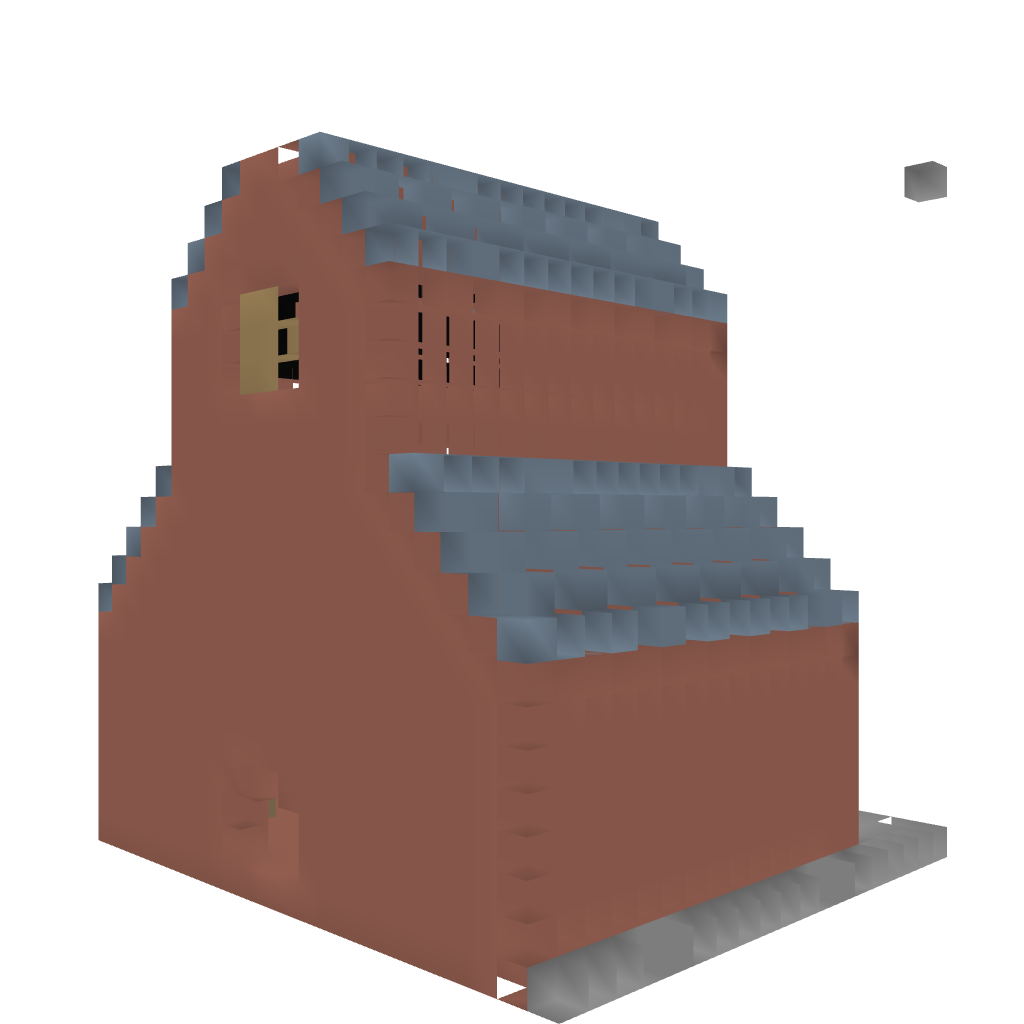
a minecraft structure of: Barn - By Cybersneeze